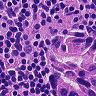
Metastatic tissue present: yes